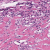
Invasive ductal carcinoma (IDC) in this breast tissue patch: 0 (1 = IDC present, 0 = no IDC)